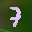
Label: 7